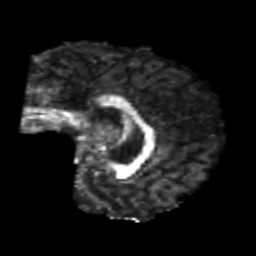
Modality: FA
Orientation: sagittal
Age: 20
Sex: male
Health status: healthy
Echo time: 0.074 s